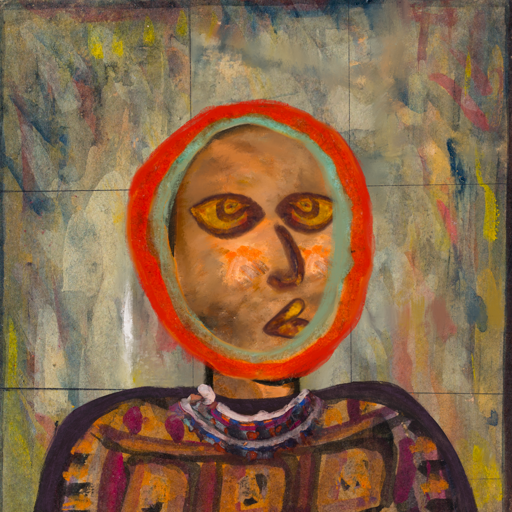
Background: GypsyMother, Head And Neck Side: Gypsy_Queen, Face Side: Comrade, Bust: Doll, Hair Side: Sisters, Head Accessory: Blank, Second Necklace: Blank, Necklace: Hypocrite_1, Baby: Blank